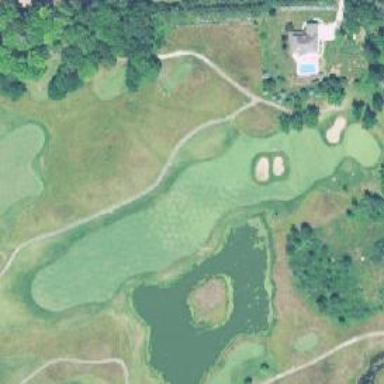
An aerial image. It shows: Scenic view of water hazard on golf course. The natural water feature adds beauty to the landscape.